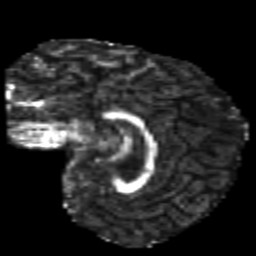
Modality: FA
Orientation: sagittal
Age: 25
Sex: female
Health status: healthy
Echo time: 0.074 s